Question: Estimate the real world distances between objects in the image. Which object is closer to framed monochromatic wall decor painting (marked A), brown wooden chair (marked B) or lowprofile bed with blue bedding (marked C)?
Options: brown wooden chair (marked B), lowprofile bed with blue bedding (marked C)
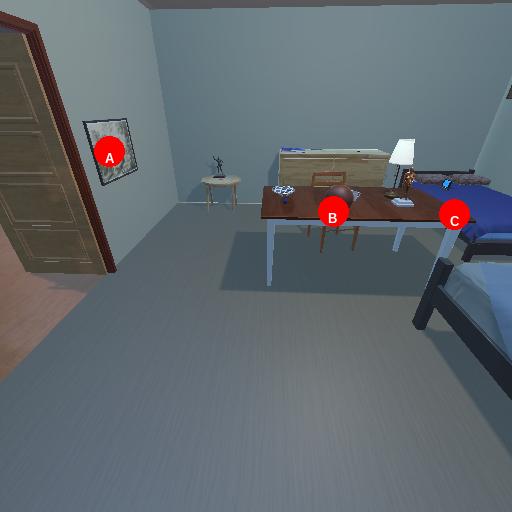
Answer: brown wooden chair (marked B)